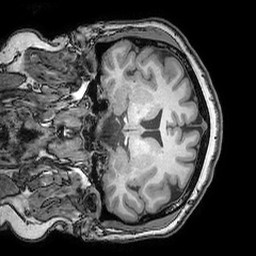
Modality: T1w
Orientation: coronal
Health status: ill
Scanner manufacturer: philips
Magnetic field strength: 3 T
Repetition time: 0.007 s
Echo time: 0.0035 s